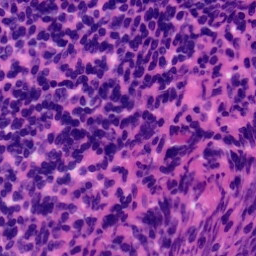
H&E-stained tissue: Tonsil